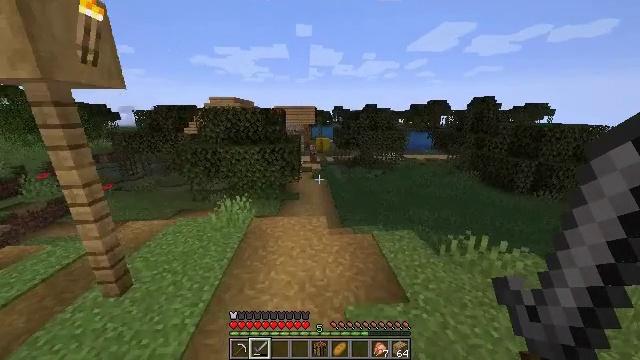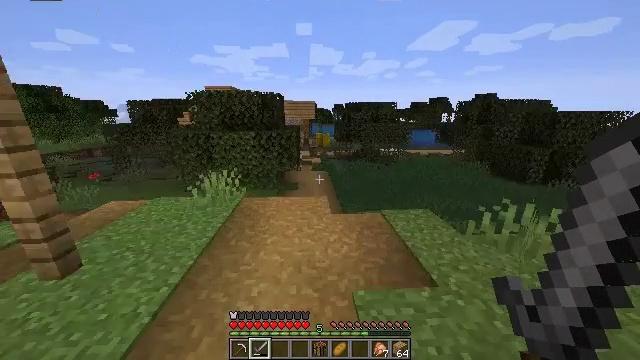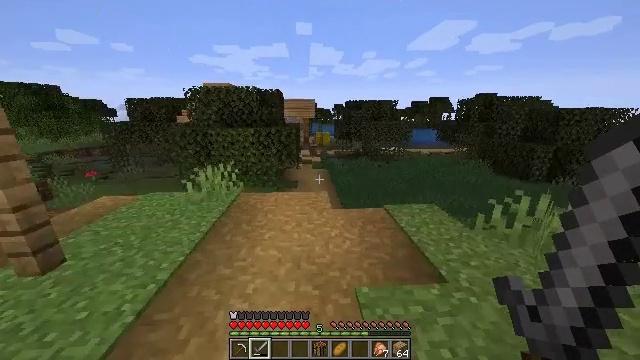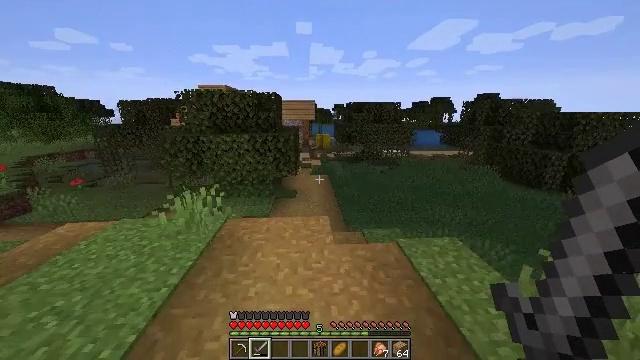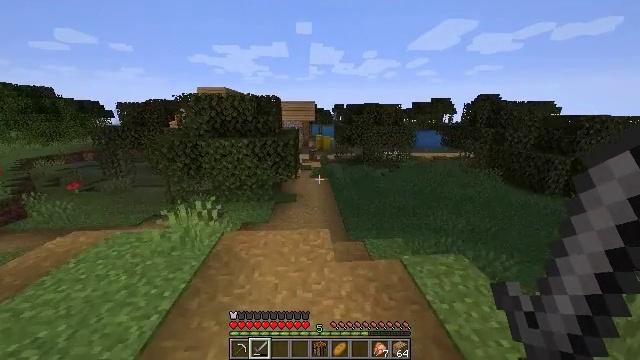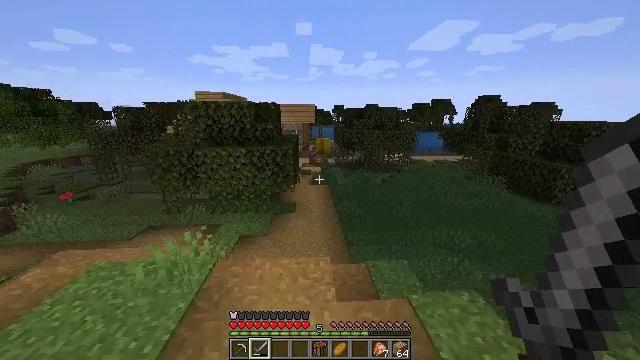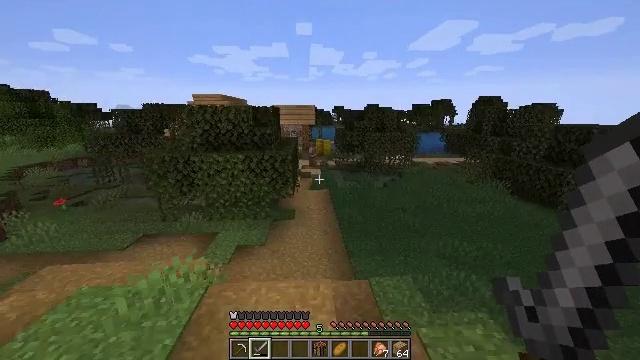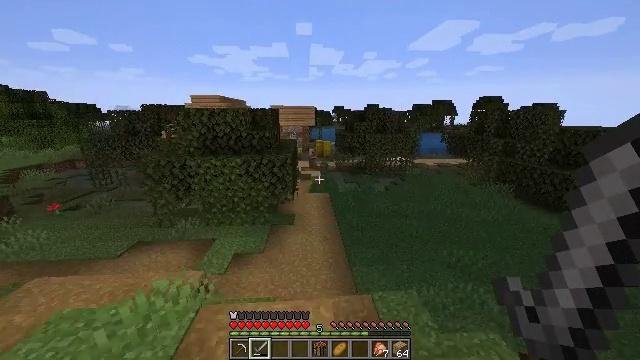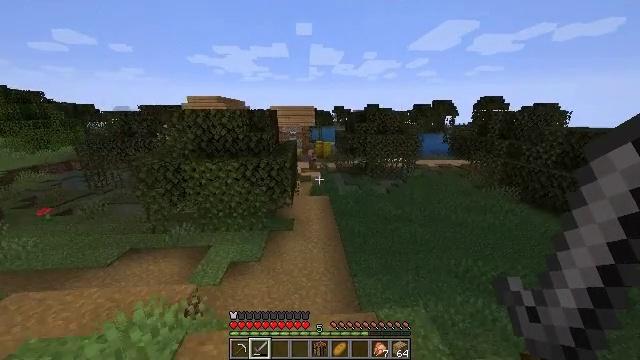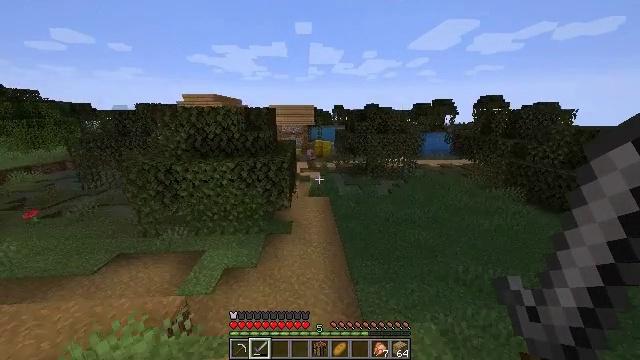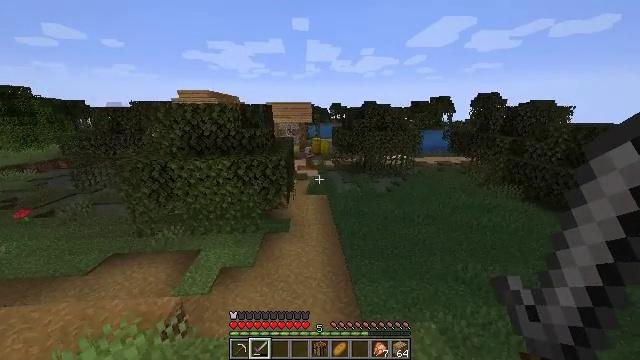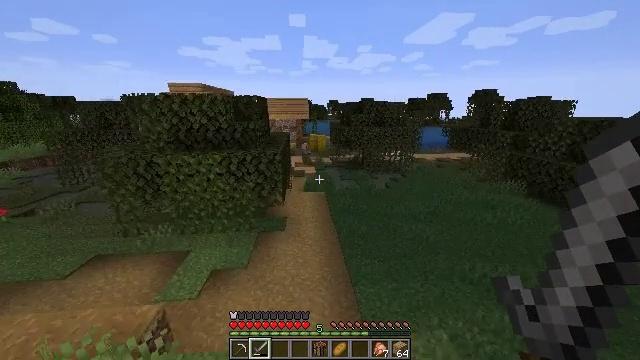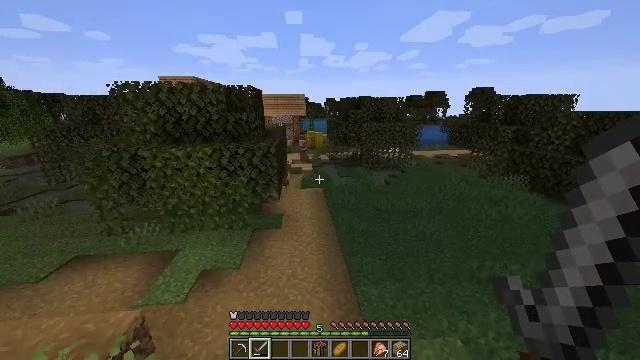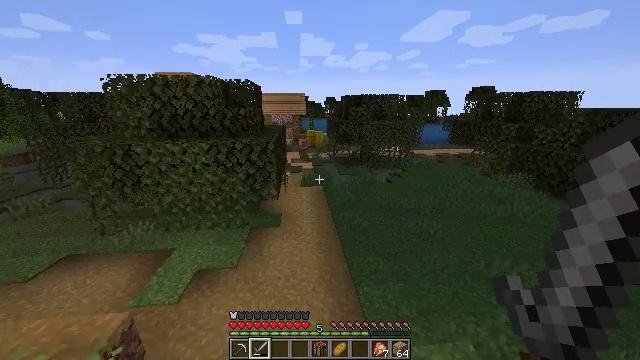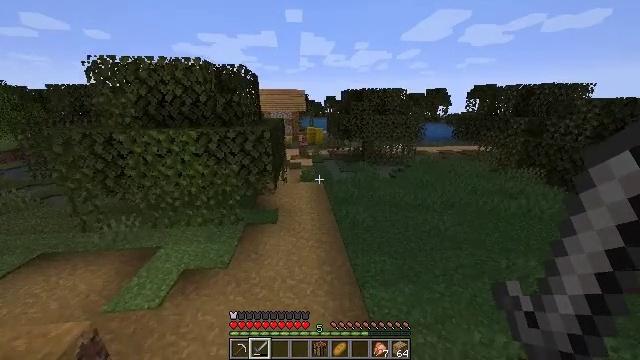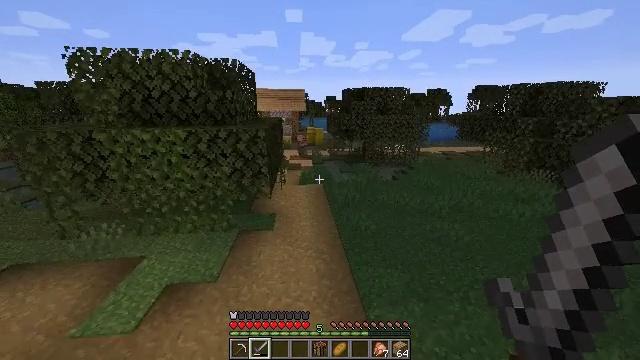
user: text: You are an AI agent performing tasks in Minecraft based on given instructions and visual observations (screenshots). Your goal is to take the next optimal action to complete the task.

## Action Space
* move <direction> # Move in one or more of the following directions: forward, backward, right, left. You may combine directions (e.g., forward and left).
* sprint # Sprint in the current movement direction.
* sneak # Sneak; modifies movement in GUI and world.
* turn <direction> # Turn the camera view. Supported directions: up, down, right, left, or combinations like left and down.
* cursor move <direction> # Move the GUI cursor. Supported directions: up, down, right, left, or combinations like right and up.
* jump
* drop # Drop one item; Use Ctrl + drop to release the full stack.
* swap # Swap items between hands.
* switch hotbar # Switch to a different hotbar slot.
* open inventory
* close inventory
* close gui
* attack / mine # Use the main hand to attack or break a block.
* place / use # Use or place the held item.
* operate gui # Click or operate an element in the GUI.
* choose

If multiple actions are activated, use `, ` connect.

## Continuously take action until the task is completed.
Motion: motion action
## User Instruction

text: Hunt a chicken.
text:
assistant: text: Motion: move forward, sprint, jump
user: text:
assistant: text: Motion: move forward, sprint, jump
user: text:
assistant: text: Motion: move forward, sprint, jump
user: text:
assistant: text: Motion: move forward, sprint, jump
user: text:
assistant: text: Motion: move forward, sprint, jump
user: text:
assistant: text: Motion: move forward, sprint, jump
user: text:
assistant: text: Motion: move forward, sprint, jump
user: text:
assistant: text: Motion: move forward, sprint, jump
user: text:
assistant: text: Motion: move forward, sprint, jump
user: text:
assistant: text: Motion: move forward, sprint, jump
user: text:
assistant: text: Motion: move forward, sprint, jump
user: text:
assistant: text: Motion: move forward, sprint, jump
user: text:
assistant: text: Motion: move forward, sprint
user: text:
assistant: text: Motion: move forward, sprint
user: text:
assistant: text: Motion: move forward, sprint
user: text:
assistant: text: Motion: move forward, sprint
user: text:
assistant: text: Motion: move forward, sprint
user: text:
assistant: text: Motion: move forward, sprint
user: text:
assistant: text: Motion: move forward, sprint
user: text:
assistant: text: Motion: move forward, sprint
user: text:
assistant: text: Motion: move forward, sprint
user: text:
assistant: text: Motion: move forward, sprint
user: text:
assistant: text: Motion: move forward, sprint
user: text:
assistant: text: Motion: move forward, sprint
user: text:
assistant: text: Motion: move forward, sprint, jump
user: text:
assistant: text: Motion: move forward, sprint, jump
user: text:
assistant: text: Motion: move forward, sprint, jump
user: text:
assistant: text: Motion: move forward, sprint, jump
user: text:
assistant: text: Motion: move forward, sprint, jump
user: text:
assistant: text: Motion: move forward, sprint, jump